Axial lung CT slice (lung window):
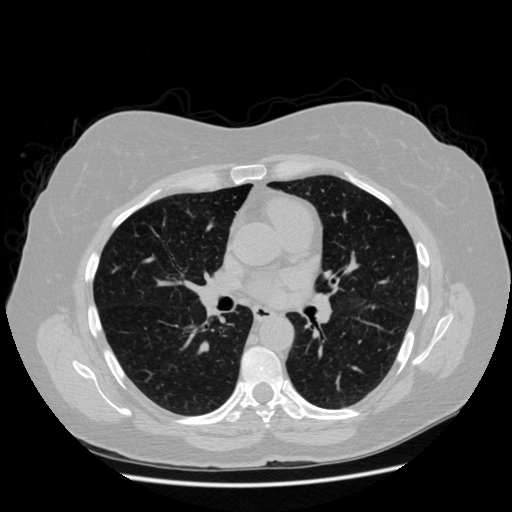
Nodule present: no